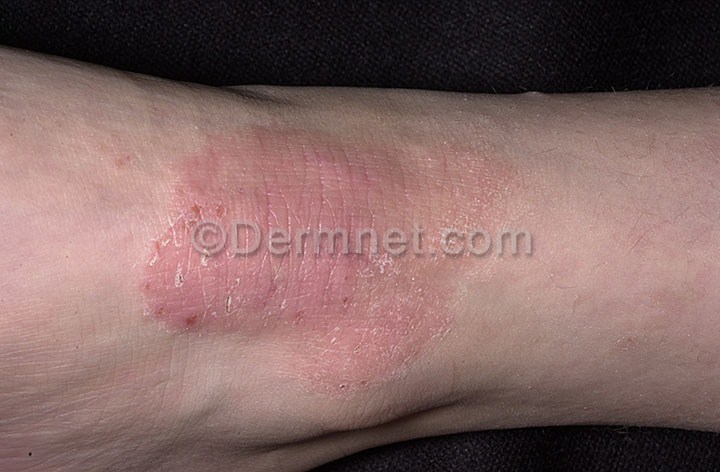
Disease: Eczema Photos